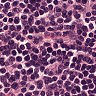
Metastatic tissue present: no